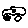
Label: car